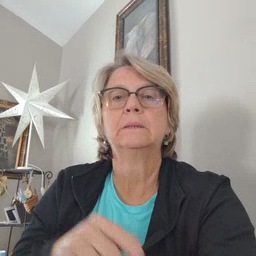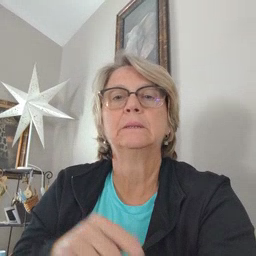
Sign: horse